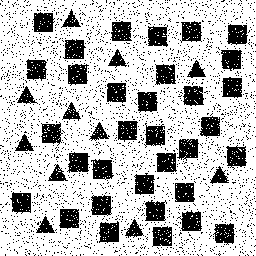
Squares: 33
Triangles: 11
Stars: 0
Total shapes: 44